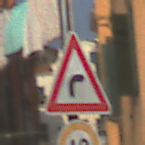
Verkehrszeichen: KurveRechts
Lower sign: Geschwindigkeit10
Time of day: MorningAfternoon
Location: Outdoor (Urban)
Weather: Clear
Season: NotSpecified
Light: Natural